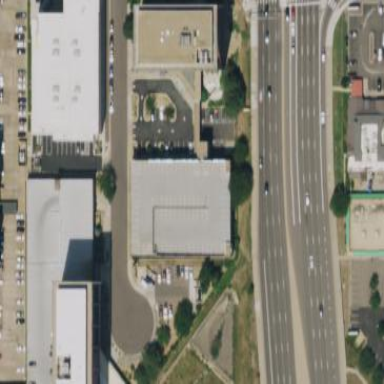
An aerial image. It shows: Multi-storey parking building.